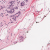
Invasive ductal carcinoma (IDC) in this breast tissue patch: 0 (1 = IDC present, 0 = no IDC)